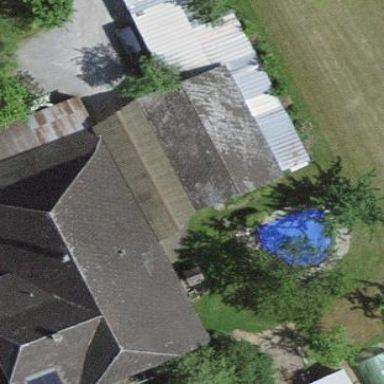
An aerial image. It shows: Shed building.